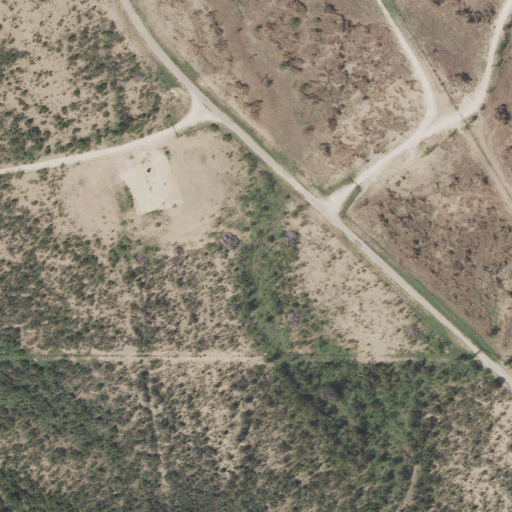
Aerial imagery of valley in Texas named Bull Clod Draw containing shrub, open development, low intensity development, and medium intensity development